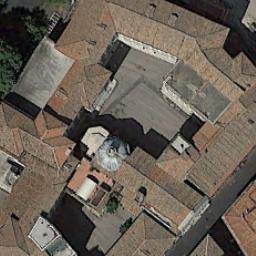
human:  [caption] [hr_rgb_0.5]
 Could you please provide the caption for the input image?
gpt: This is a church with a clearing in the middle .

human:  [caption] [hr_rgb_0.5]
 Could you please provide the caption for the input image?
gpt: A brown-roofed church with a silver tower on the roof and many trees around the church .

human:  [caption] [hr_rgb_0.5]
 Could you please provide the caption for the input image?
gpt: The church is surrounded by many buildings .

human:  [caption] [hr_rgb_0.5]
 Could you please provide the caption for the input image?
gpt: The church with a tower and the rest of the church has some orange sloping roofs .

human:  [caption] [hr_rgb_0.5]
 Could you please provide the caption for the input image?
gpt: There are many buildings near the church .